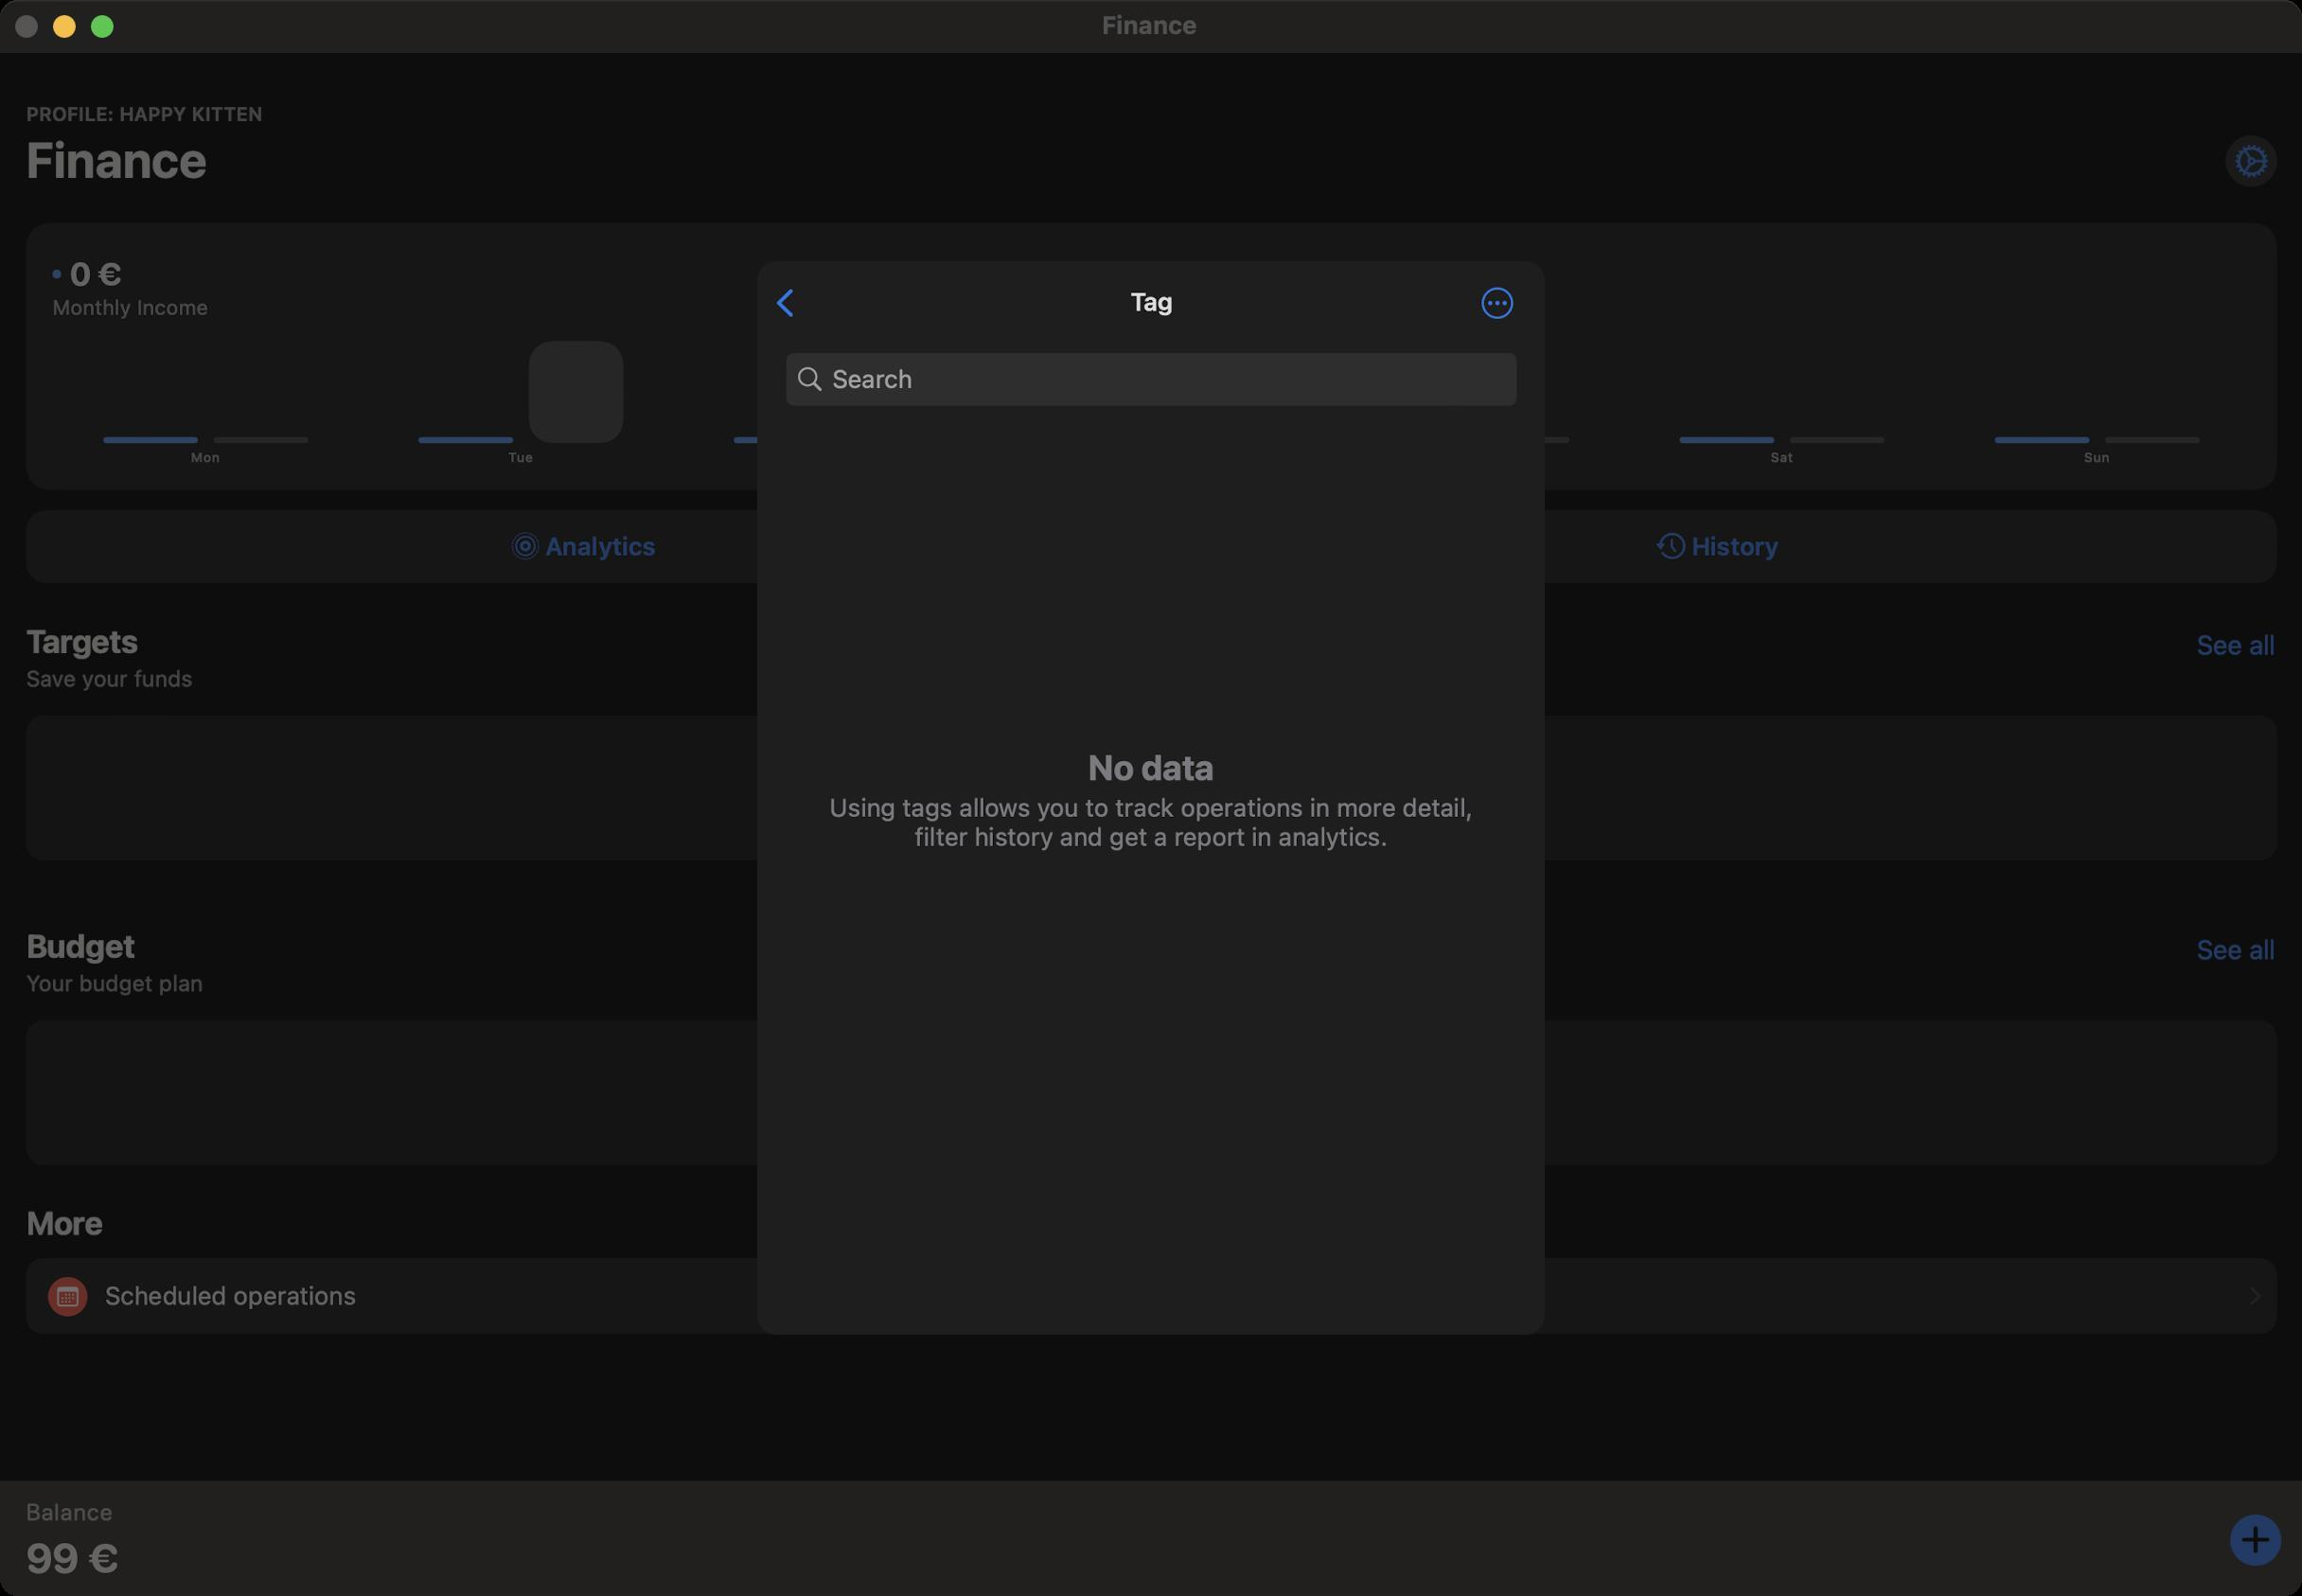
Accessibility tree:
{"name": "Finance", "role": "AXWindow", "description": null, "role_description": "standard window", "value": null, "position": "294.00;94.00", "size": "1216;843", "children": [{"name": null, "role": "AXGroup", "description": null, "role_description": "group", "value": null, "position": "0.00;0.00", "size": "1216;843", "children": [{"name": null, "role": "AXGroup", "description": null, "role_description": "group", "value": null, "position": "0.00;0.00", "size": "1217;843", "children": []}]}, {"name": null, "role": "AXButton", "description": null, "role_description": "close button", "value": null, "position": "7.00;6.00", "size": "14;16", "children": []}, {"name": null, "role": "AXButton", "description": null, "role_description": "zoom button", "value": null, "position": "47.00;6.00", "size": "14;16", "children": [{"name": null, "role": "AXGroup", "description": null, "role_description": "group", "value": null, "position": "47.00;6.00", "size": "14;16", "children": [{"name": null, "role": "AXGroup", "description": null, "role_description": "group", "value": null, "position": "47.00;6.00", "size": "14;16", "children": []}]}]}, {"name": null, "role": "AXButton", "description": null, "role_description": "minimize button", "value": null, "position": "27.00;6.00", "size": "14;16", "children": []}, {"name": null, "role": "AXStaticText", "description": null, "role_description": "text", "value": "Finance", "position": "580.00;5.00", "size": "55;16", "children": []}, {"name": null, "role": "AXSheet", "description": null, "role_description": "sheet", "value": null, "position": "400.00;138.00", "size": "416;567", "children": [{"name": null, "role": "AXGroup", "description": null, "role_description": "group", "value": null, "position": "400.00;138.00", "size": "416;567", "children": [{"name": null, "role": "AXGroup", "description": null, "role_description": "group", "value": null, "position": "400.00;138.00", "size": "417;567", "children": [{"name": null, "role": "AXGroup", "description": null, "role_description": "Nav bar", "value": null, "position": "400.00;138.00", "size": "417;82", "children": [{"name": null, "role": "AXButton", "description": "Add operation", "role_description": "back button", "value": null, "position": "400.00;142.62", "size": "34;34", "children": []}, {"name": null, "role": "AXHeading", "description": "Tag", "role_description": "heading", "value": null, "position": "597.12;151.86", "size": "23;16", "children": []}, {"name": null, "role": "AXButton", "description": "More", "role_description": "button", "value": null, "position": "772.68;142.62", "size": "35;34", "children": []}, {"name": null, "role": "AXTextField", "description": "Search", "role_description": "search text field", "value": "", "position": "415.40;186.51", "size": "386;28", "children": []}]}, {"name": null, "role": "AXGroup", "description": null, "role_description": "group", "value": null, "position": "400.00;138.00", "size": "417;567", "children": [{"name": null, "role": "AXGroup", "description": null, "role_description": "group", "value": null, "position": "400.00;138.00", "size": "417;567", "children": []}]}]}]}]}, {"name": "Finance", "role": "AXWindow", "description": null, "role_description": "standard window", "value": null, "position": "294.00;94.00", "size": "1216;843", "children": [{"name": null, "role": "AXGroup", "description": null, "role_description": "group", "value": null, "position": "0.00;0.00", "size": "1216;843", "children": [{"name": null, "role": "AXGroup", "description": null, "role_description": "group", "value": null, "position": "0.00;0.00", "size": "1217;843", "children": []}]}, {"name": null, "role": "AXButton", "description": null, "role_description": "close button", "value": null, "position": "7.00;6.00", "size": "14;16", "children": []}, {"name": null, "role": "AXButton", "description": null, "role_description": "zoom button", "value": null, "position": "47.00;6.00", "size": "14;16", "children": [{"name": null, "role": "AXGroup", "description": null, "role_description": "group", "value": null, "position": "47.00;6.00", "size": "14;16", "children": [{"name": null, "role": "AXGroup", "description": null, "role_description": "group", "value": null, "position": "47.00;6.00", "size": "14;16", "children": []}]}]}, {"name": null, "role": "AXButton", "description": null, "role_description": "minimize button", "value": null, "position": "27.00;6.00", "size": "14;16", "children": []}, {"name": null, "role": "AXStaticText", "description": null, "role_description": "text", "value": "Finance", "position": "580.00;5.00", "size": "55;16", "children": []}, {"name": null, "role": "AXSheet", "description": null, "role_description": "sheet", "value": null, "position": "400.00;138.00", "size": "416;567", "children": [{"name": null, "role": "AXGroup", "description": null, "role_description": "group", "value": null, "position": "400.00;138.00", "size": "416;567", "children": [{"name": null, "role": "AXGroup", "description": null, "role_description": "group", "value": null, "position": "400.00;138.00", "size": "417;567", "children": [{"name": null, "role": "AXGroup", "description": null, "role_description": "Nav bar", "value": null, "position": "400.00;138.00", "size": "417;82", "children": [{"name": null, "role": "AXButton", "description": "Add operation", "role_description": "back button", "value": null, "position": "400.00;142.62", "size": "34;34", "children": []}, {"name": null, "role": "AXHeading", "description": "Tag", "role_description": "heading", "value": null, "position": "597.12;151.86", "size": "23;16", "children": []}, {"name": null, "role": "AXButton", "description": "More", "role_description": "button", "value": null, "position": "772.68;142.62", "size": "35;34", "children": []}, {"name": null, "role": "AXTextField", "description": "Search", "role_description": "search text field", "value": "", "position": "415.40;186.51", "size": "386;28", "children": []}]}, {"name": null, "role": "AXGroup", "description": null, "role_description": "group", "value": null, "position": "400.00;138.00", "size": "417;567", "children": [{"name": null, "role": "AXGroup", "description": null, "role_description": "group", "value": null, "position": "400.00;138.00", "size": "417;567", "children": []}]}]}]}]}]}]}